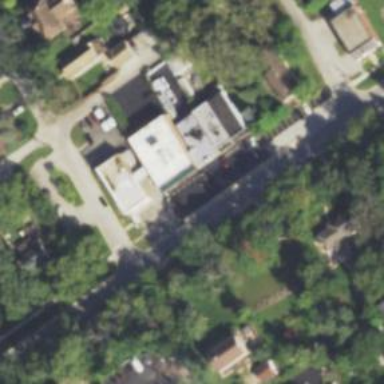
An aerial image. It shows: Post office.